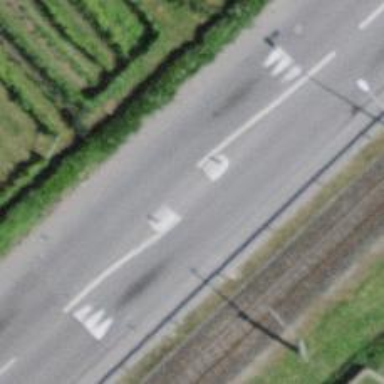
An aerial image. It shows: Unmarked crossing with pedestrian island.